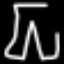
Label: pants